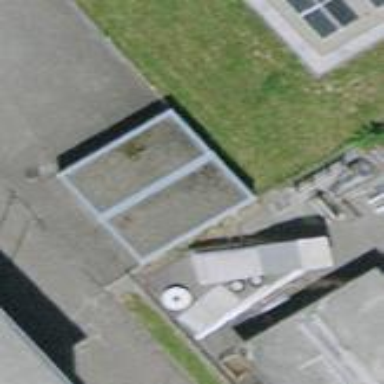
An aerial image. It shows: Group of garages.